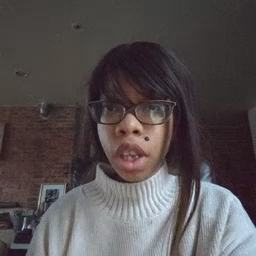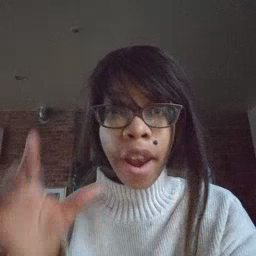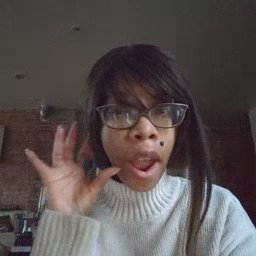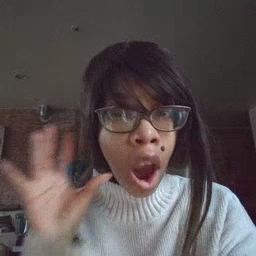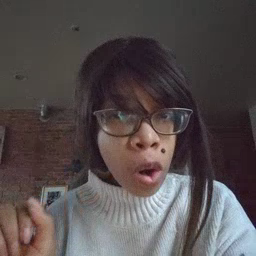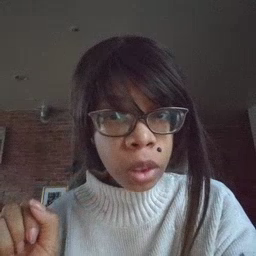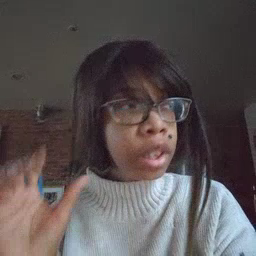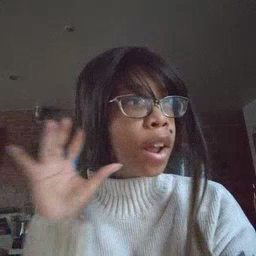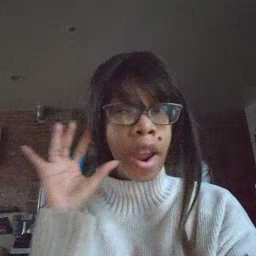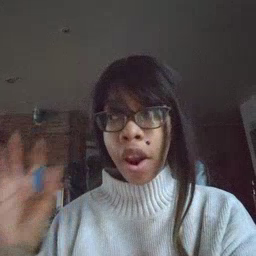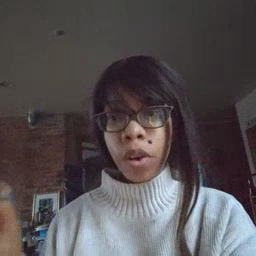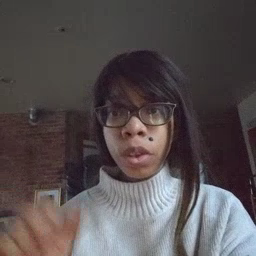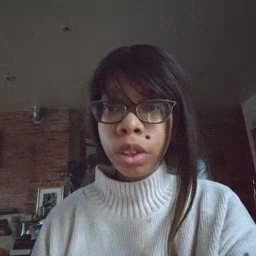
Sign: loud